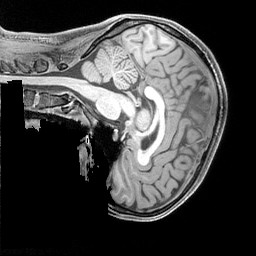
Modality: T1w
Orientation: sagittal